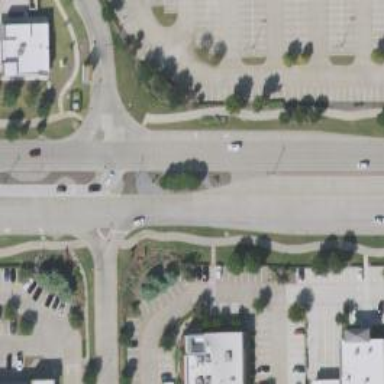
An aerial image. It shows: Secondary road with separate sidewalks.